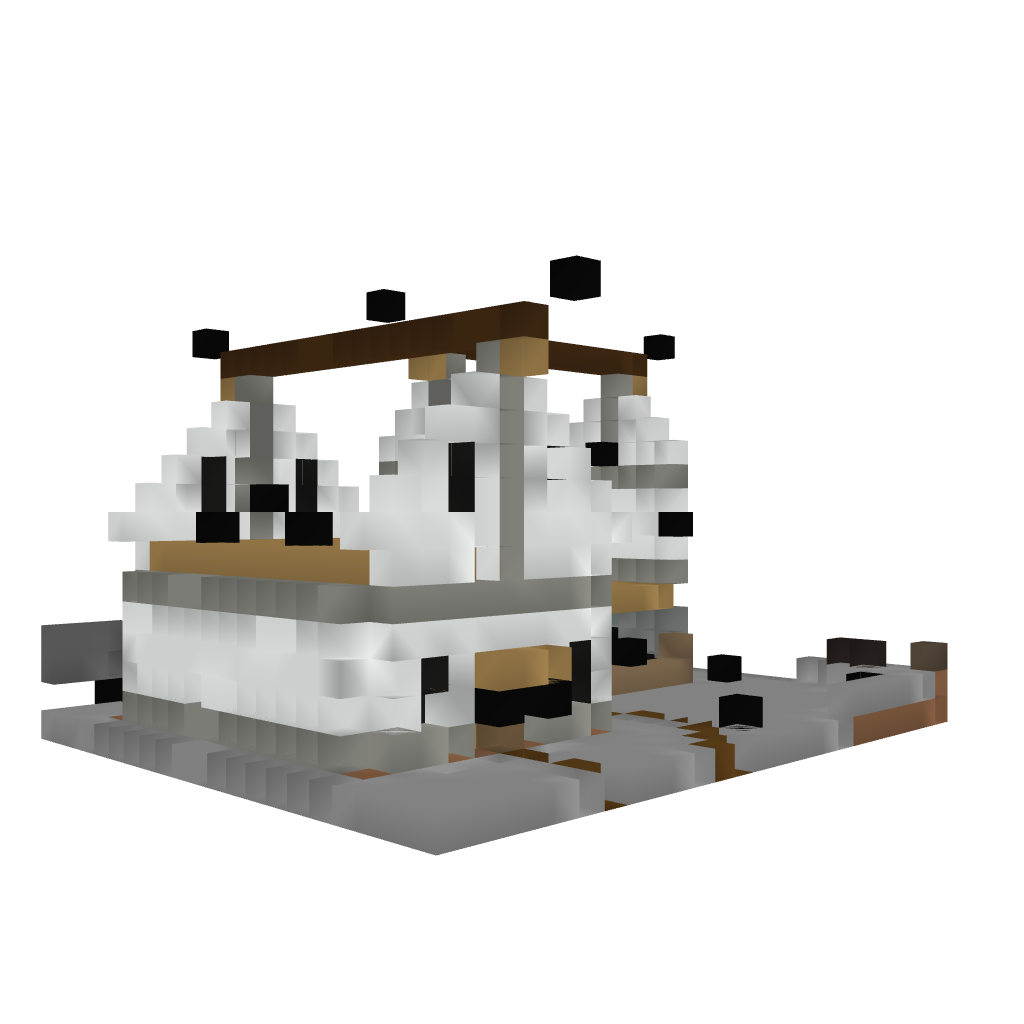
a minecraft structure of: Tudor Style House with Hayloft and Stables